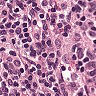
Metastatic tissue present: no